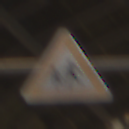
Verkehrszeichen: KinderRechts
Umgebung: Indoor, Urban
Tageszeit: NotSpecified
Wetter: NotSpecified
Licht: Artificial
Jahreszeit: NotSpecified
Kontrast: MediumContrast